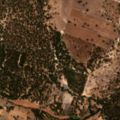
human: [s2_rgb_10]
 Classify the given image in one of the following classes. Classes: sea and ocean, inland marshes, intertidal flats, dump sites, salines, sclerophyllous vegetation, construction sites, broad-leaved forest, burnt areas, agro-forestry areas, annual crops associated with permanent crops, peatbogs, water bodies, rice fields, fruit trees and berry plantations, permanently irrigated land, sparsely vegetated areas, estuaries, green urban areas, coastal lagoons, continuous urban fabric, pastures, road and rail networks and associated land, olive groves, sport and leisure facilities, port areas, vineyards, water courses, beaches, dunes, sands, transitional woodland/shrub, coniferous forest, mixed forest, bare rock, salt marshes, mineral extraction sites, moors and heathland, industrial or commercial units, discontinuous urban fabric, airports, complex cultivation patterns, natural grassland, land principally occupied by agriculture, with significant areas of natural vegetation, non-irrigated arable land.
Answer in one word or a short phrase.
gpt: non-irrigated arable land, complex cultivation patterns, agro-forestry areas, broad-leaved forest, coniferous forest, mixed forest